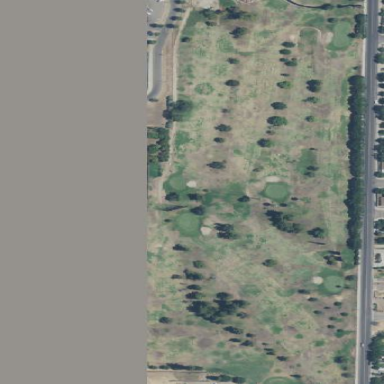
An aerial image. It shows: Golf course.